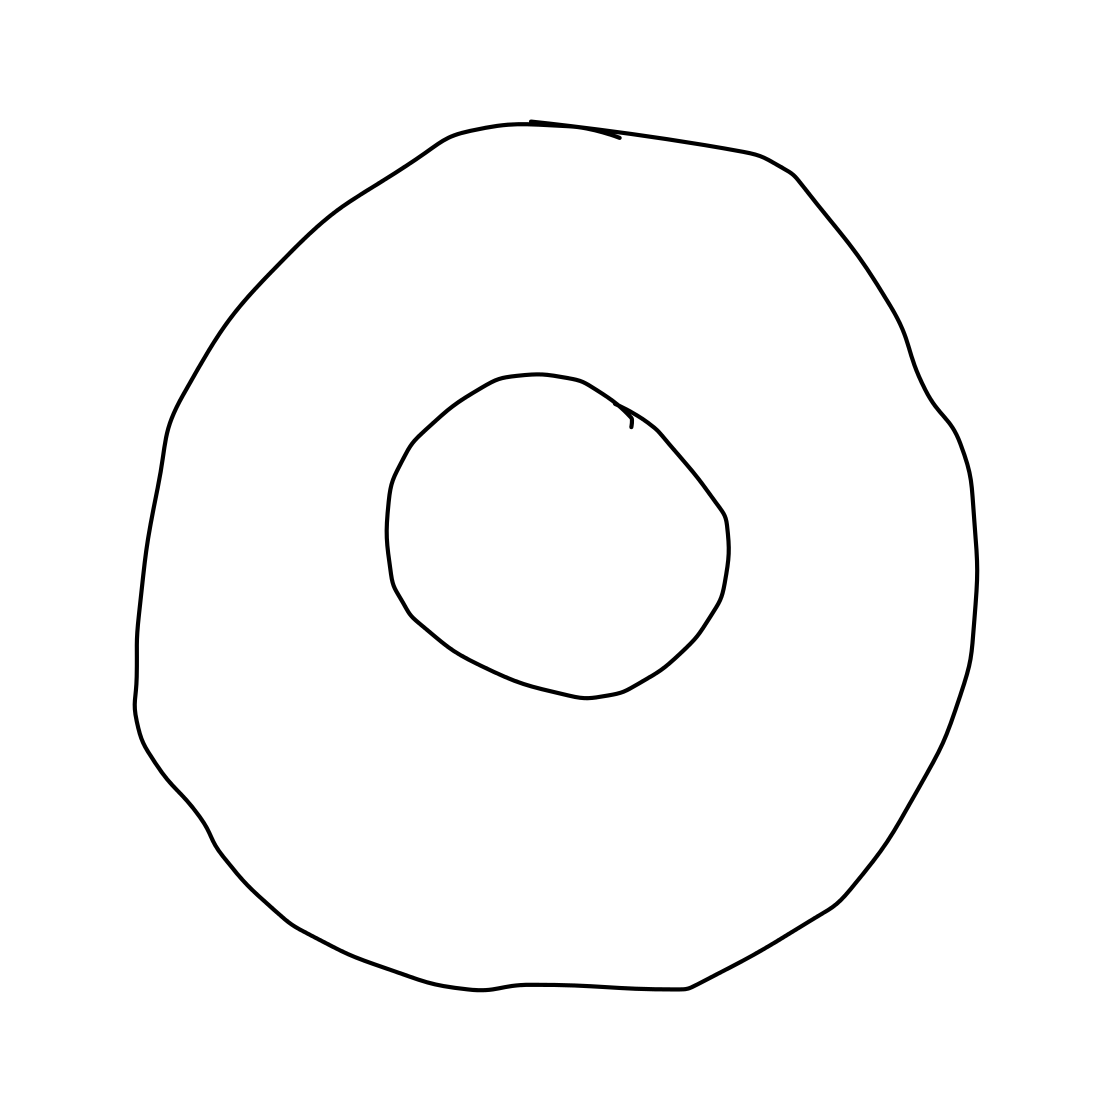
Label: donut